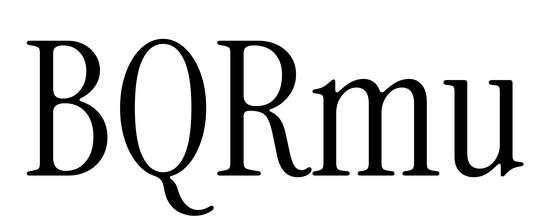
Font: InstrumentSerif-Regular